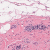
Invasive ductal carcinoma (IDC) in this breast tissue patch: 0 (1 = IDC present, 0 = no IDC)